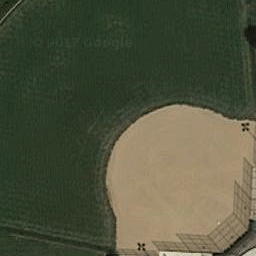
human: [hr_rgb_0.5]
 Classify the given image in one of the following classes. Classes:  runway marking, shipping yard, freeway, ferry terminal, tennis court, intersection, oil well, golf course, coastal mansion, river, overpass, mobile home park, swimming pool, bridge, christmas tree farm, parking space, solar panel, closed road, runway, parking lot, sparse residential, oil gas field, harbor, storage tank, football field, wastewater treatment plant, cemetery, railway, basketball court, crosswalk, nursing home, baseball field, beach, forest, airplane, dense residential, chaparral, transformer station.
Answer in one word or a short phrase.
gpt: baseball field